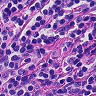
Metastatic tissue present: no